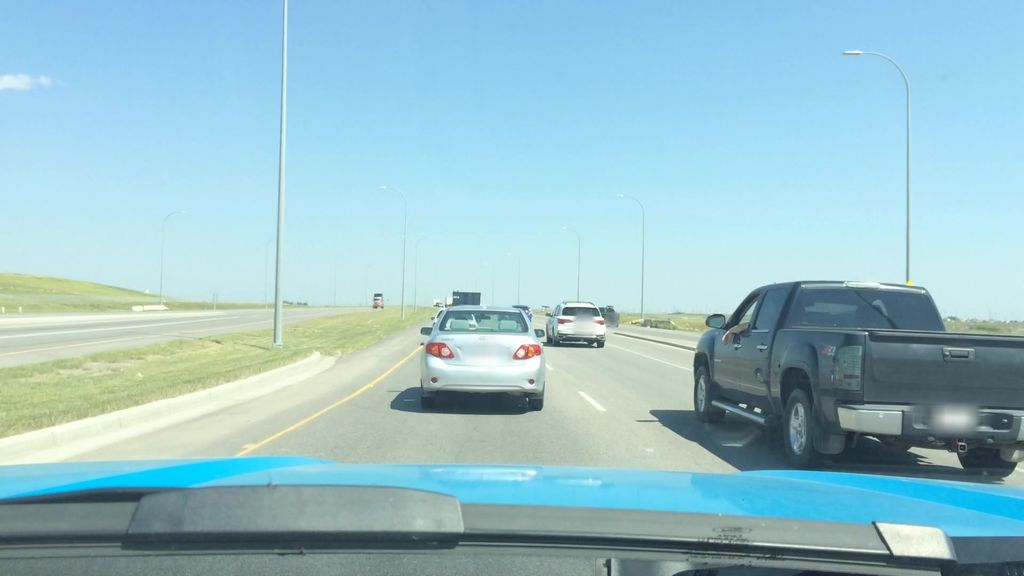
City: calgary